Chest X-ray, AP view. Patient: 40 years old, sex F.
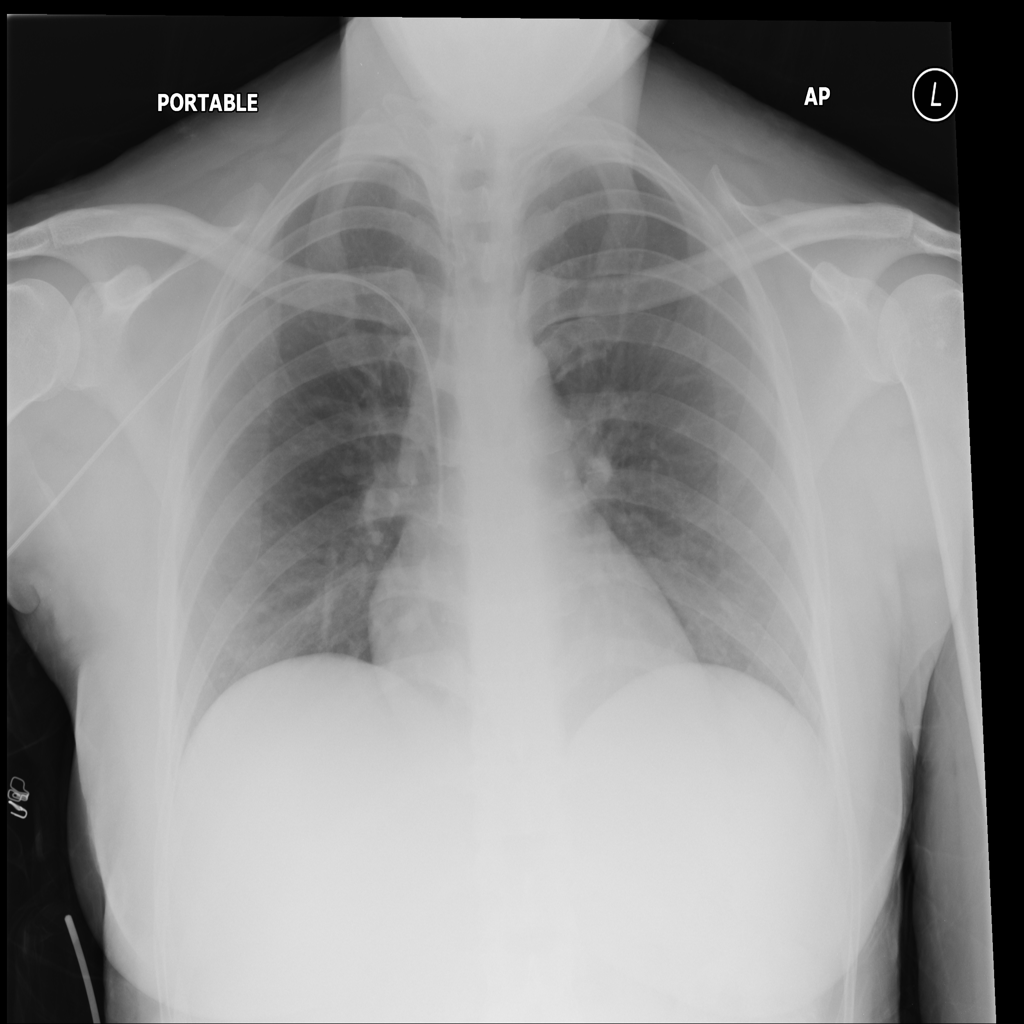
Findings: No Finding